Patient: sex M, age 52
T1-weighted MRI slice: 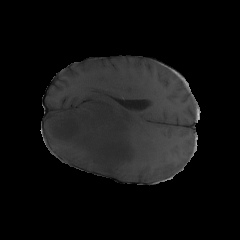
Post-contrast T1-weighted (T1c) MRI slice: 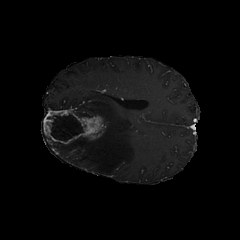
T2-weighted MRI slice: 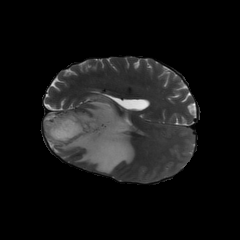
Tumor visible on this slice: yes
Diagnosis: Glioblastoma, IDH-wildtype
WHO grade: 4